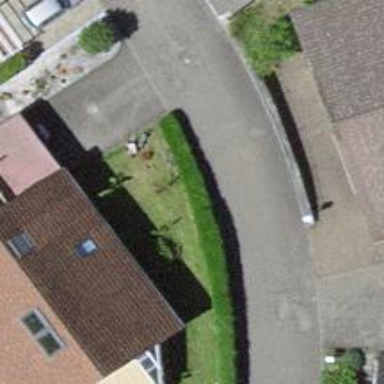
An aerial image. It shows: Residential road.